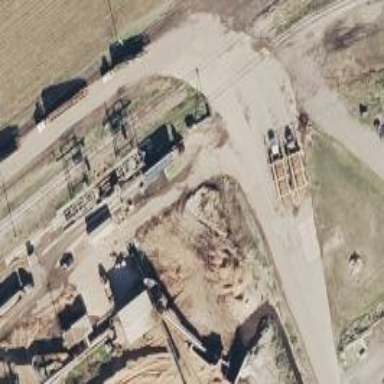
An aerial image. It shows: Weighbridge facility.